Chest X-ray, PA view. Patient: 42 years old, sex M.
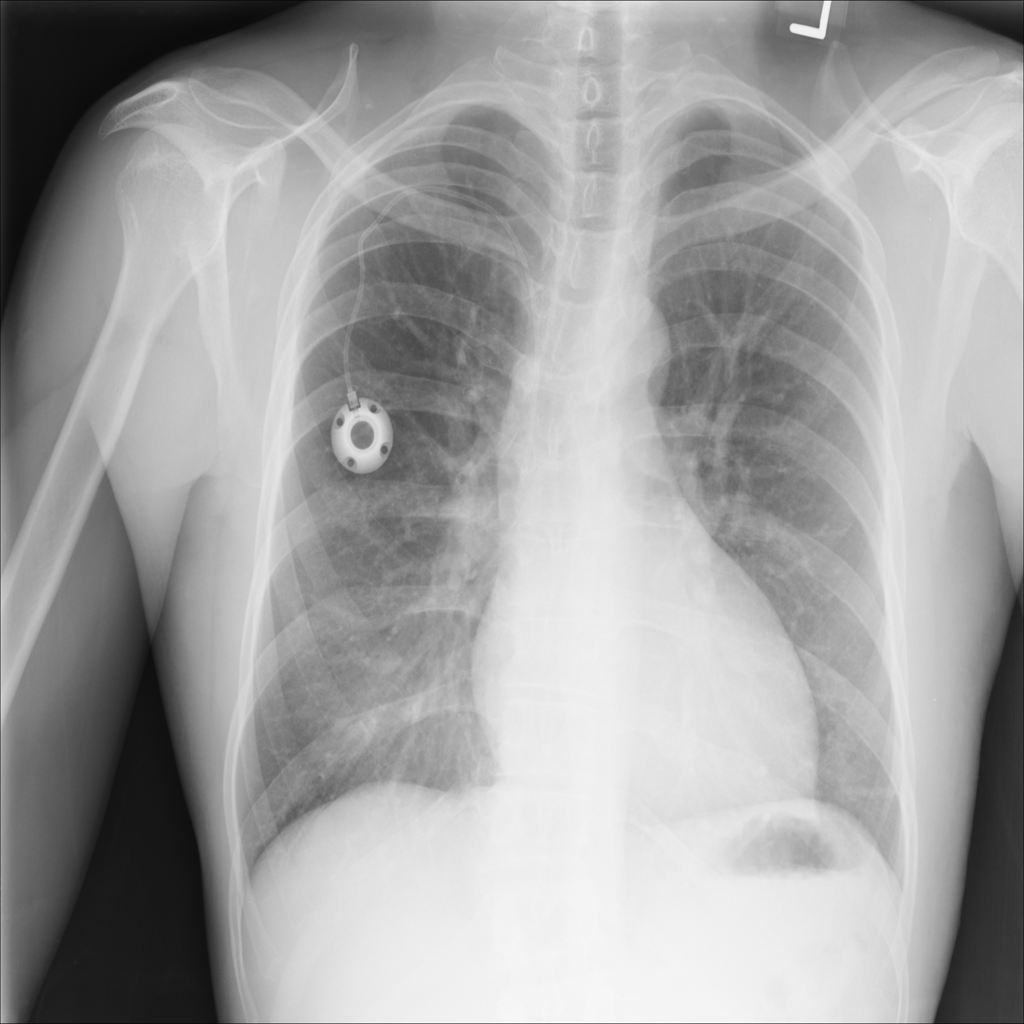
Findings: No Finding